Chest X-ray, PA view. Patient: 53 years old, sex M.
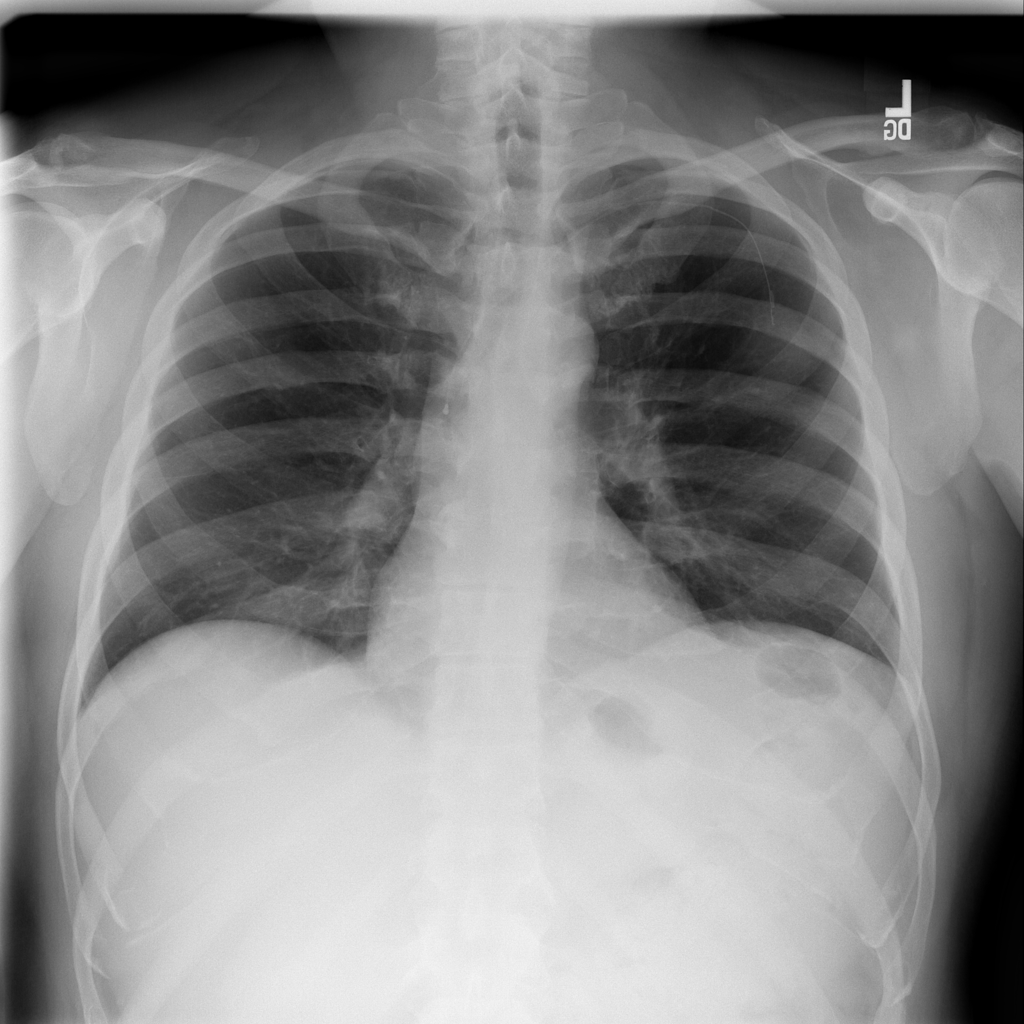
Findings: No Finding